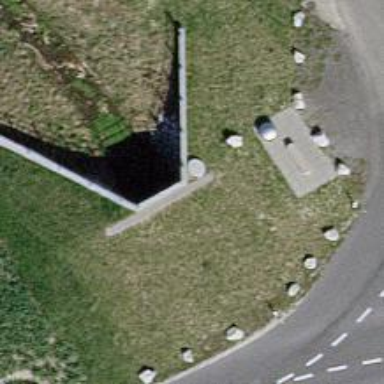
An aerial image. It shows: Retaining wall.